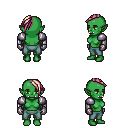
a pixel art fantasy rpg character, female body template, orc, green skin, steel arm armor, teal pants, white blonde long mohawk hairstyle, metal gloves, four views (front, back, left, right), 2x2 character sprite sheet, small pixel art, hard edges, no anti-aliasing